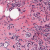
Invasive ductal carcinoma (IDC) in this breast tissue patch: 0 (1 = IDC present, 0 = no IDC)